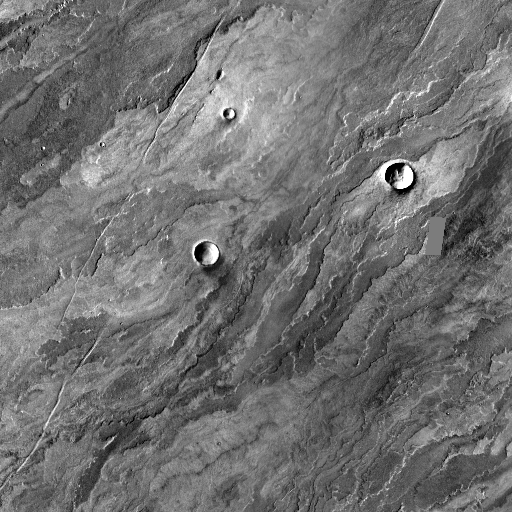
Crater classes present: Background, Other